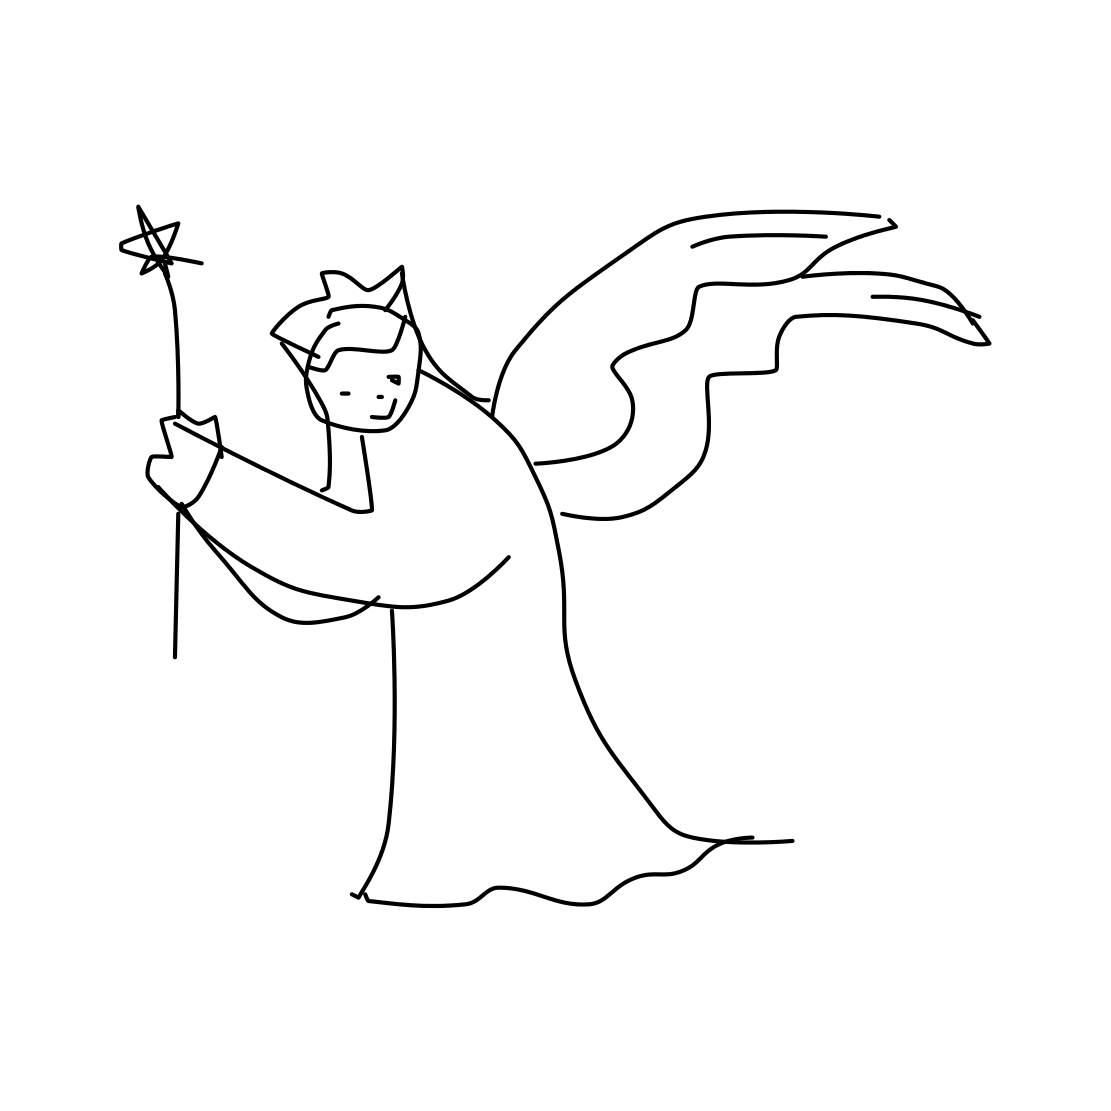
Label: angel